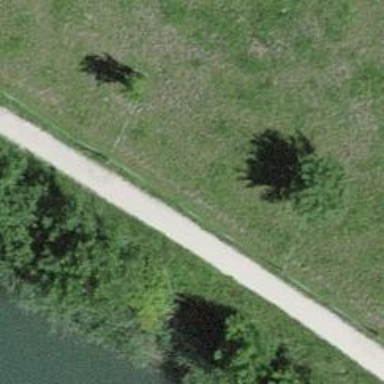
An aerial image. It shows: Path with pebblestone surface.